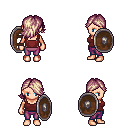
a pixel art fantasy rpg character, female body template, human, light skin, maroon pirate shirt, magenta pants, white blonde swoop hairstyle, shield, four views (front, back, left, right), 2x2 character sprite sheet, small pixel art, hard edges, no anti-aliasing